Question: I am working with MS bot framework and I can't find way to custom message for enum options in form flow. I have tried with prompt attribute but it doesn't work.
What I want is: bot will show options for user like:
1) Yes, I want to be a DayNinja!
2) No, I don't want to unlock flow to achieve my goals.
3) Later, I'll start with the basics
Now, All I get are: "Yes", "No", "Later"
Any help will be appreciated
Thank you!

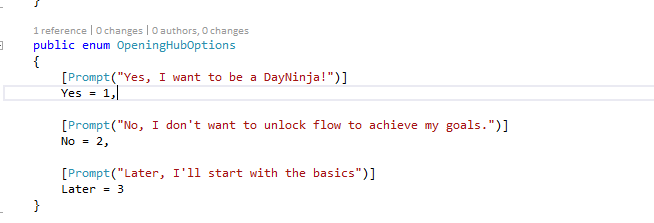
Answer: You are using the wrong attribute. Instead of using the 'Prompt' attribute, you need to use the 'Describe' one.
<URL>
'''
public enum OpeningHubOptions
{
[Describe("Yes, I want to be a DayNinja")]
Yes = 1,
[Describe("No, I don't want to unlock flow to achieve my goals.")]
No = 2,
[Describe("Later, I''ll start with the basics")]
Later = 3
}
'''